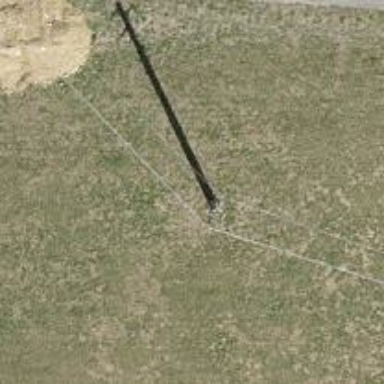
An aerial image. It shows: Power pole.